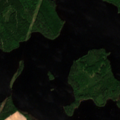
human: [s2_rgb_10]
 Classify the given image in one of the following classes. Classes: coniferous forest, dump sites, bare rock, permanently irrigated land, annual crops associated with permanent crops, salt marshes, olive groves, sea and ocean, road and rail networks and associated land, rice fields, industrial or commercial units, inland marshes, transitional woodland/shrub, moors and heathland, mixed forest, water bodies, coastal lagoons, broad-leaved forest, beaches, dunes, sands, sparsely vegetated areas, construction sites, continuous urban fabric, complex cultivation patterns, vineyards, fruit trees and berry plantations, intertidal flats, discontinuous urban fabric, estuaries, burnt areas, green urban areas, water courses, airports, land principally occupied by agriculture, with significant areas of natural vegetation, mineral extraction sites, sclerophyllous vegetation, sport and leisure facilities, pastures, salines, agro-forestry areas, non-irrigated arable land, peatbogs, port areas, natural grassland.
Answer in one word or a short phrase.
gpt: broad-leaved forest, coniferous forest, mixed forest, water bodies